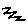
Label: zigzag